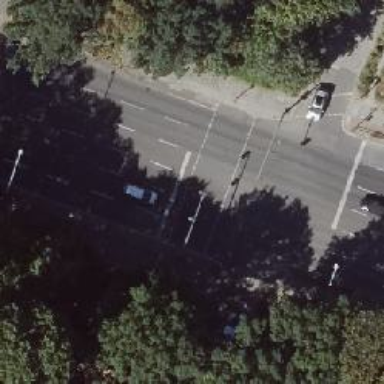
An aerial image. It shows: Road with traffic signals.